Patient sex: F
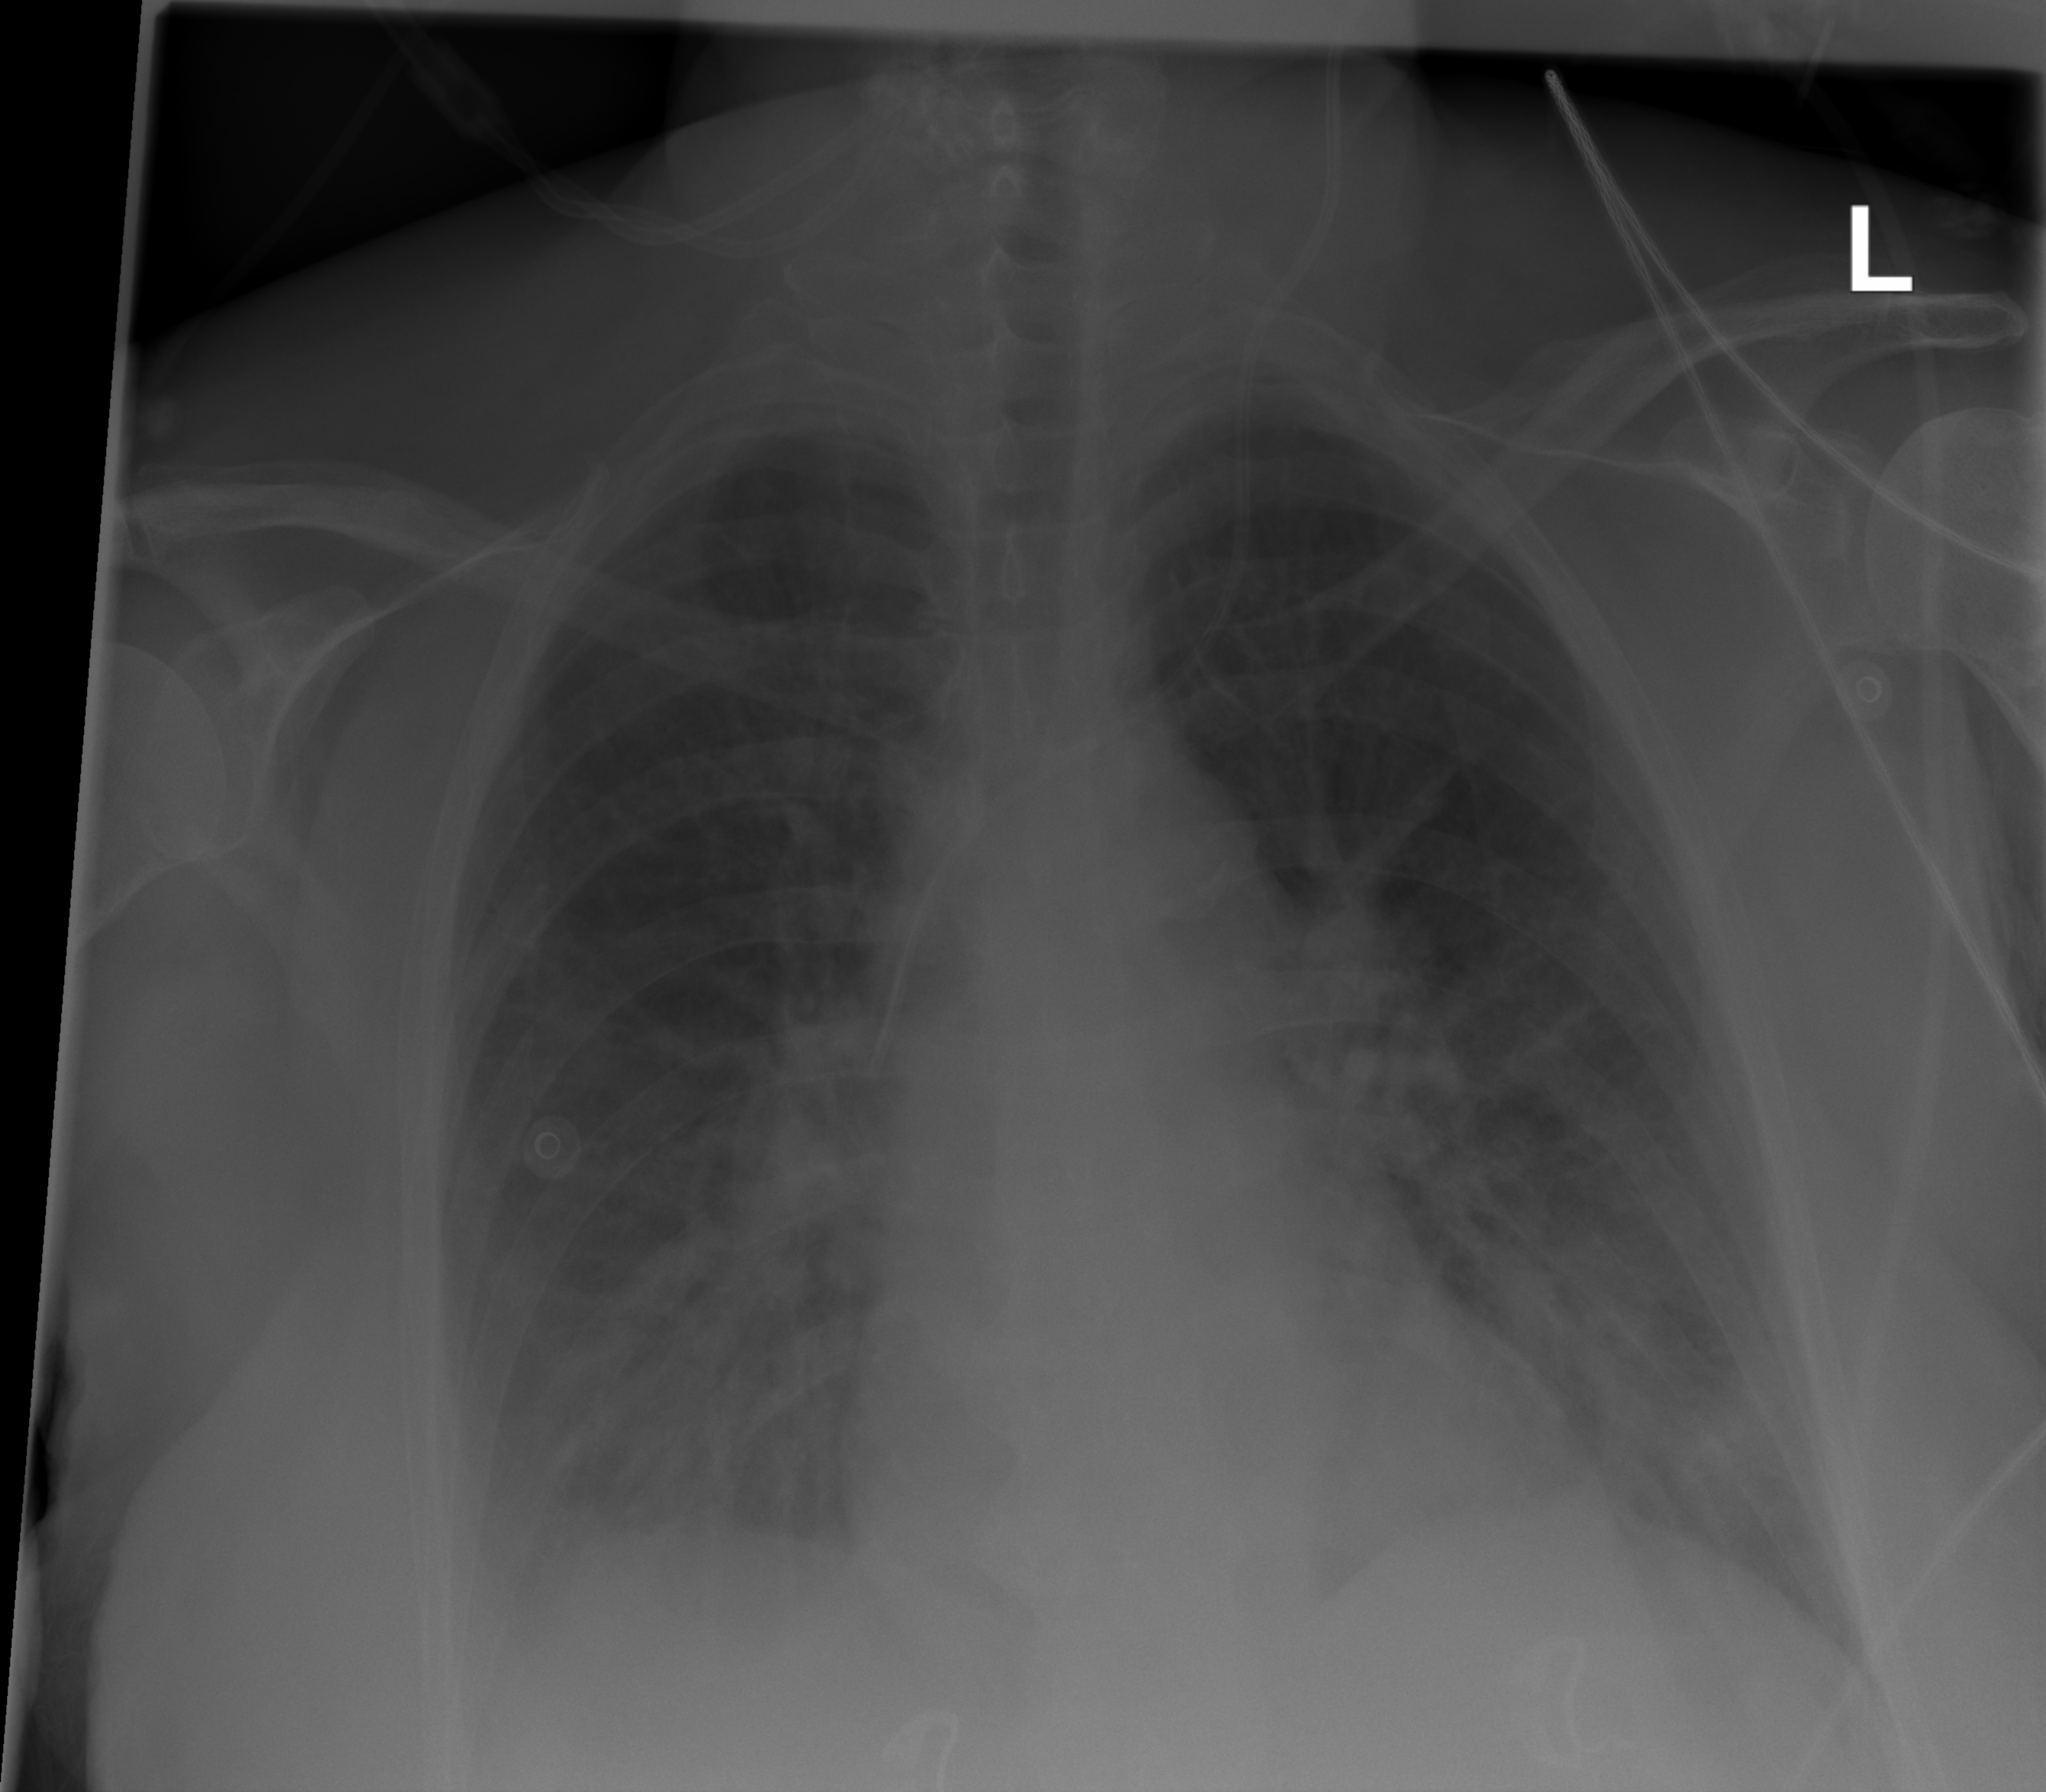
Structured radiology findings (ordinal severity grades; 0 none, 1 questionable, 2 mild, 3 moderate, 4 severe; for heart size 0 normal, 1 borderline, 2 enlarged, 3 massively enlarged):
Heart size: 0
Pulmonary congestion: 2
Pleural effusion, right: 2
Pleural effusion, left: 2
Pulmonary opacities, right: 1
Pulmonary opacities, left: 1
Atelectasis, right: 2
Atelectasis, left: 2